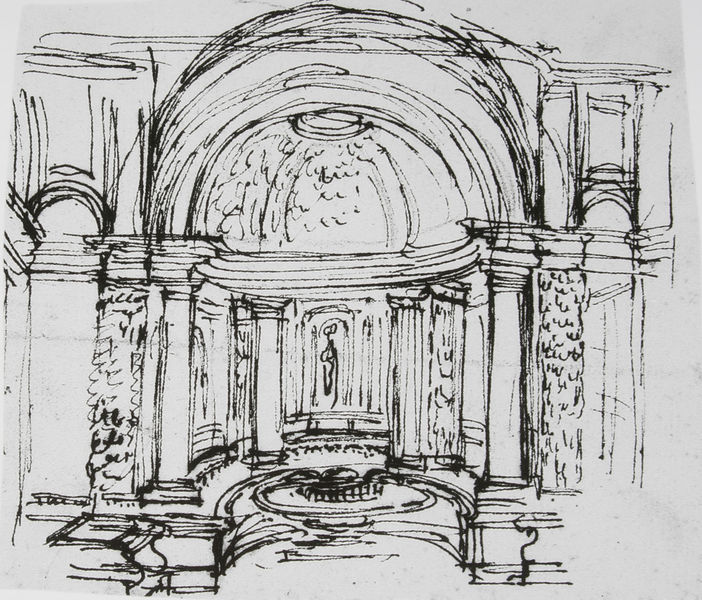
Titel: Entwurf für das Nymphaeum der Villa del Pigneto, Rom
Künstler: Pietro da Cortona
Standort: Rom
Institution: Istituto Nazionale per la Grafica
Schlagwörter: feder, gott, laub, weiß, grau, pfeiler, raum, schwarz, skizze, säule, säulen, tisch, zeichnung, dach, gebäude, wand, architektur, barock, sockel, stein, innenraum, kirche, decke, renaissance, brunnen, rund, skulptur, statue, papier, ansicht, bogen, fassade, italien, studie, abstrakt, grafik, linien, beleuchtung, pilaster, rundbogen, kuppel, detail, büste, ornamente, innenansicht, striche, halle, bögen, bad, nische, tusche, gewölbe, palast, torbogen, dom, linie, becken, schnitt, schwarz weiss, bleistift, entwurf, reduziert, tinte, altar, architrav, hochaltar, kapitelle, kapitell, halbrund, fries, sims, schwarz weis, gesims, efeu, querhaus, seitenschiff, altarraum, apsis, chor, kapelle, plan, tempel, konche, basis, heilig, querschnitt, sakral, brunne, basilika, gebälk, triumphbogen, säulengang, federzeichnung, aufriss, nischen, architekturzeichnung, rondell, tuschezeichnung, opaion, rotunde, längsschnitt, seitenschiffe, therme, palladiomotiv, taufbecken, pietro da cortona, skizziert, füller, bernini, gewälbe, verkröpft, kugelschreiber, interiuer, heilih, federzichnung, fontan, eeks